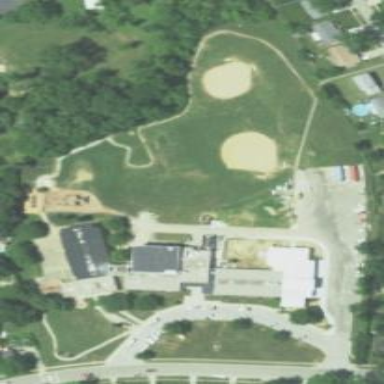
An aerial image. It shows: School.